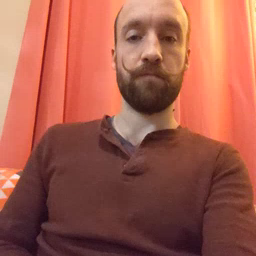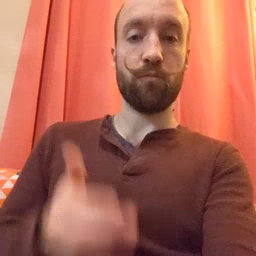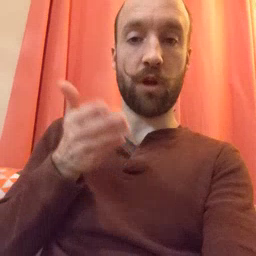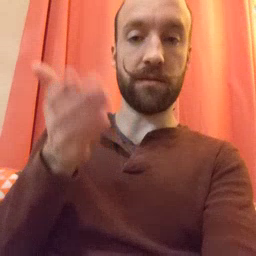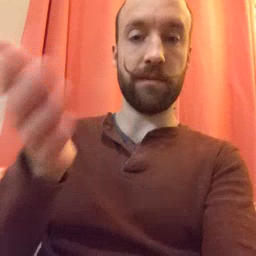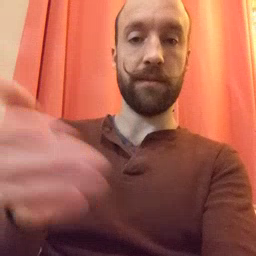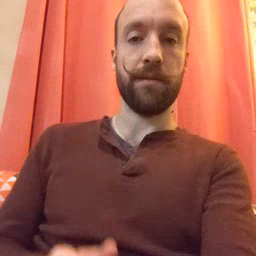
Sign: boat